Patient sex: M
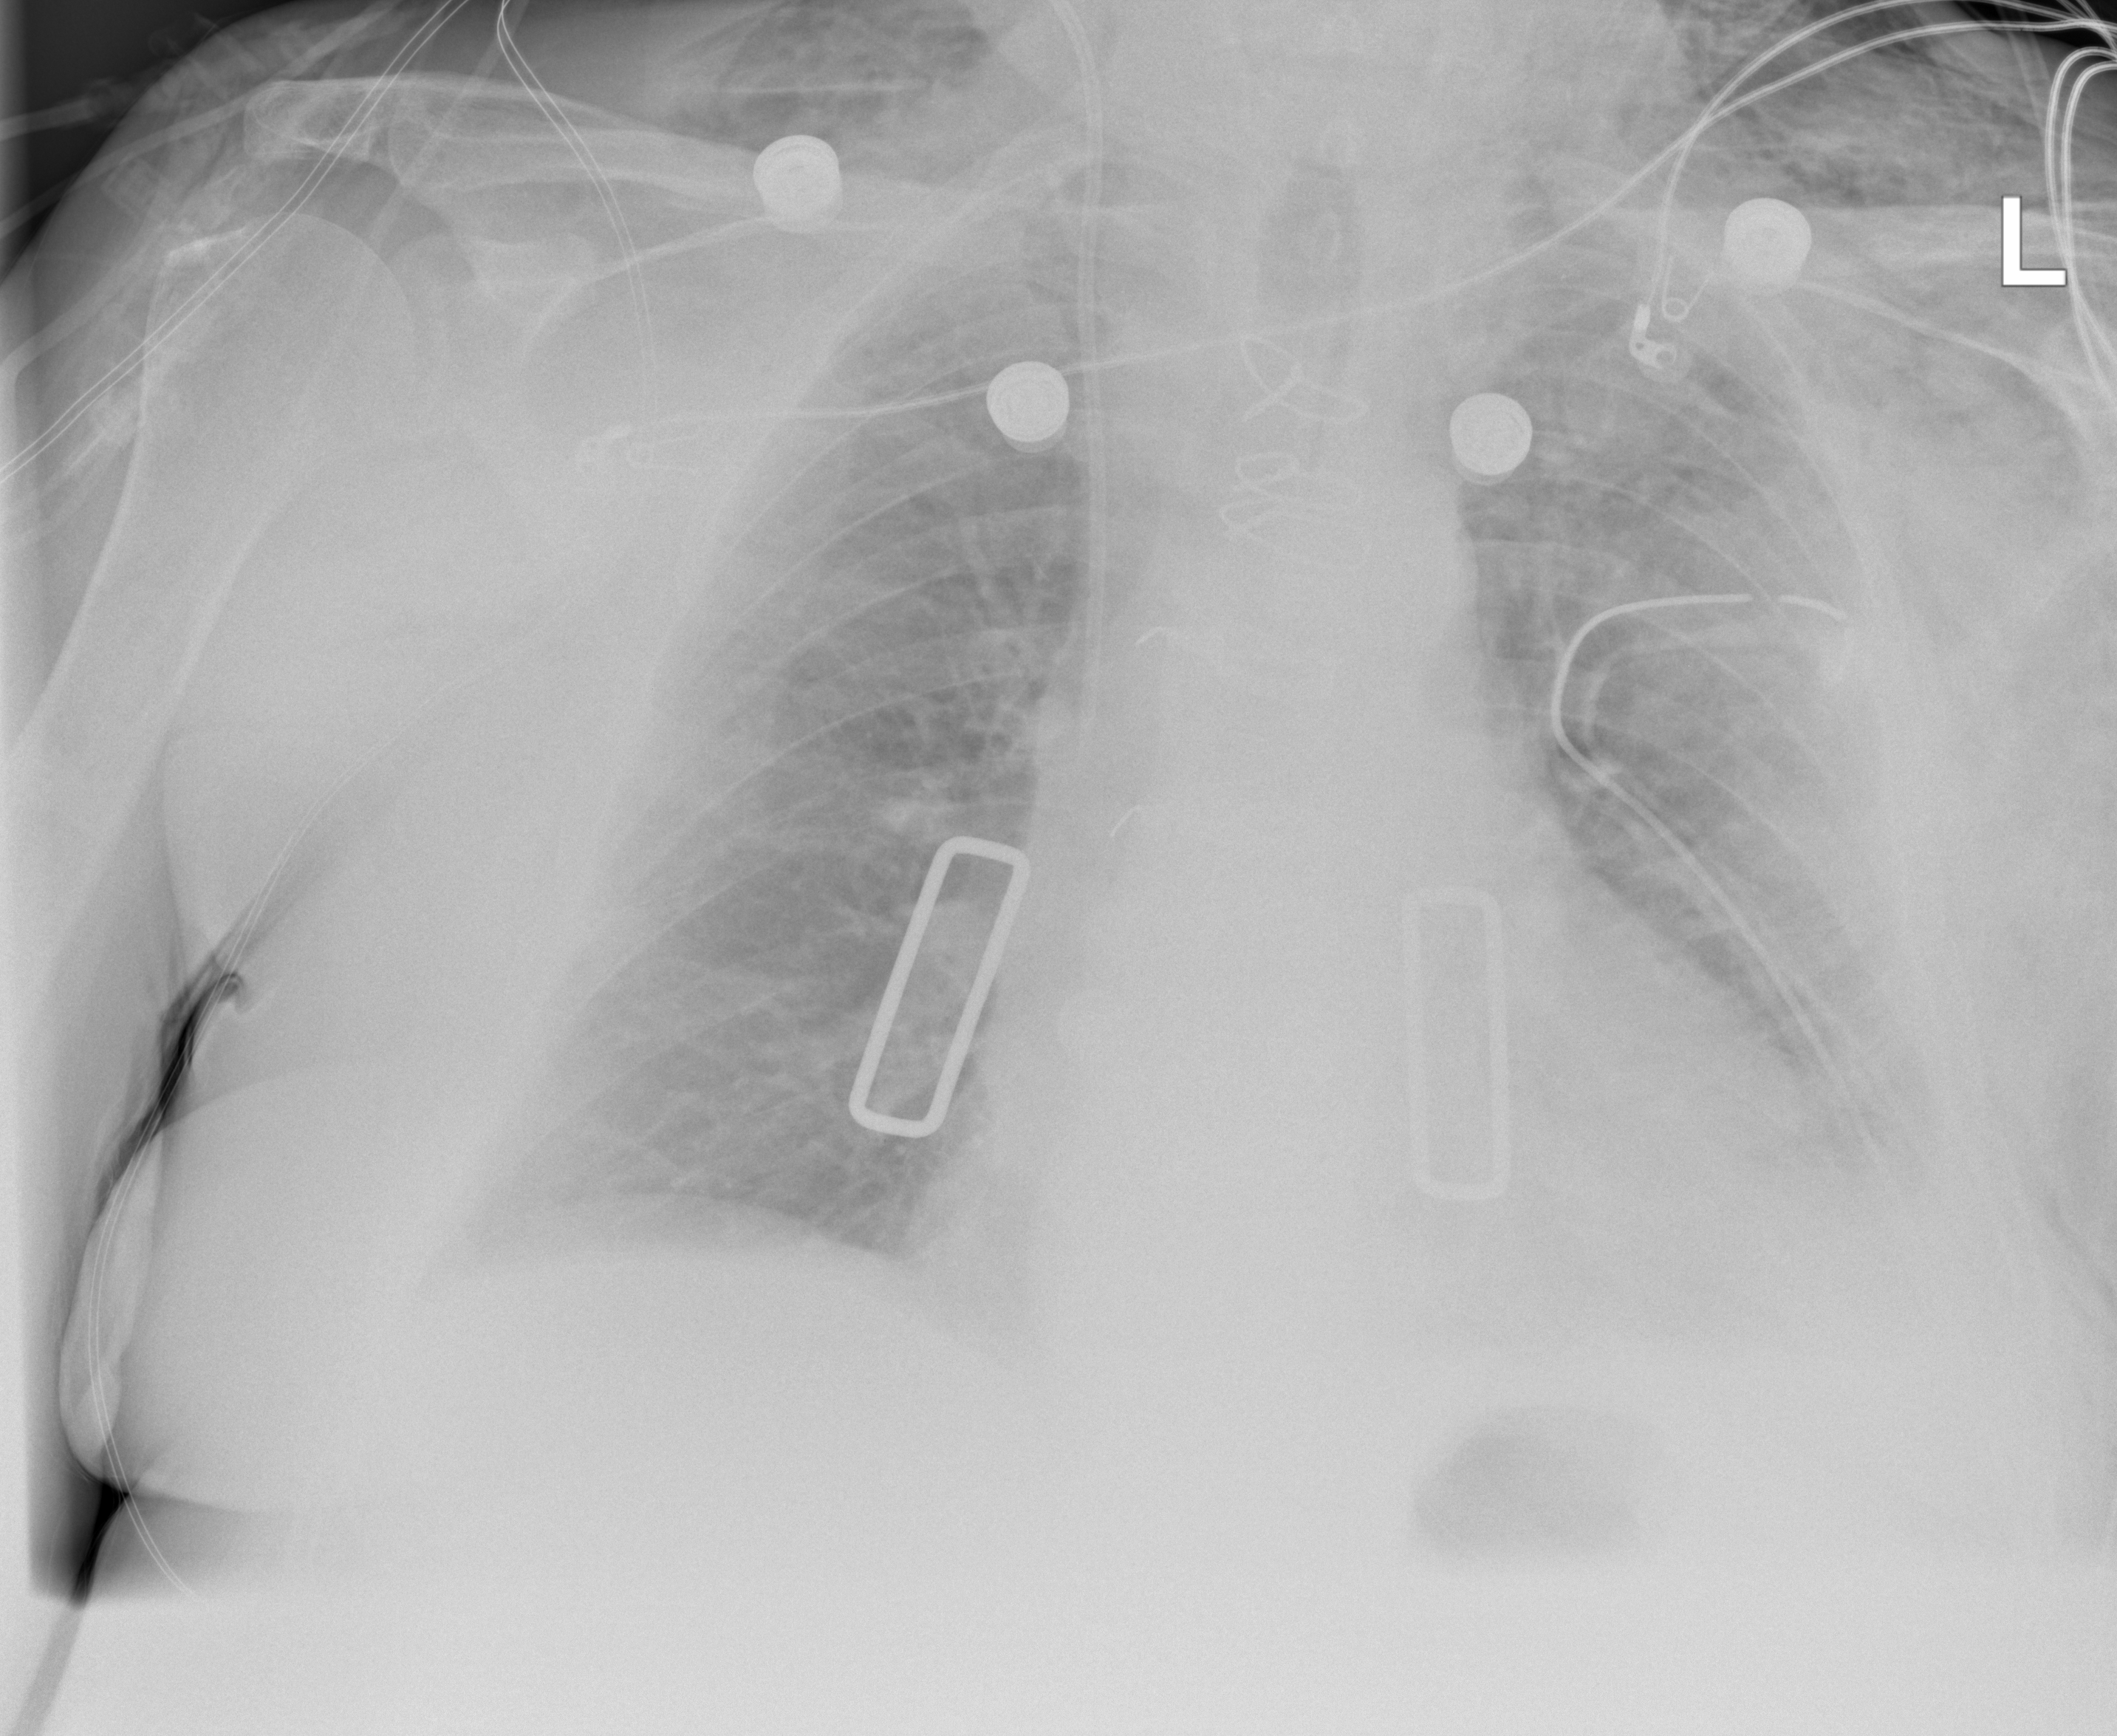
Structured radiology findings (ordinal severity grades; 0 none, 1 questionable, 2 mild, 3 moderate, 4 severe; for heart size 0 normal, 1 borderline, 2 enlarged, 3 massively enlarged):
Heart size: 2
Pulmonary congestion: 2
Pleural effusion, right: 2
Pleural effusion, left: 2
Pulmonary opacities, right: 2
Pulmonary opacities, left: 2
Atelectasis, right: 0
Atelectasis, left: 2